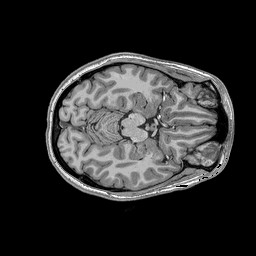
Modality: T1w
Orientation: coronal
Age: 23
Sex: female